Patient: sex M, age 63
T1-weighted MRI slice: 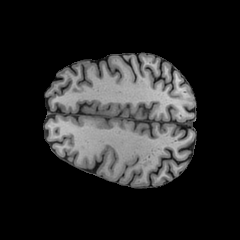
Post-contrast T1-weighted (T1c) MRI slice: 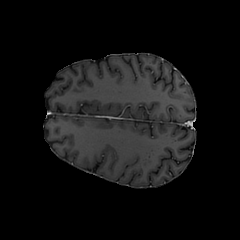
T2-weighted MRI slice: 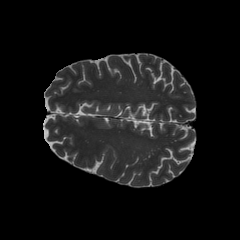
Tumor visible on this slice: no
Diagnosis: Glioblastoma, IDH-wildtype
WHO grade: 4